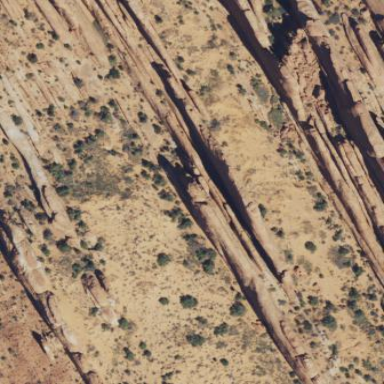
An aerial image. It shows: Natural cliff.